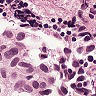
Metastatic tissue present: yes